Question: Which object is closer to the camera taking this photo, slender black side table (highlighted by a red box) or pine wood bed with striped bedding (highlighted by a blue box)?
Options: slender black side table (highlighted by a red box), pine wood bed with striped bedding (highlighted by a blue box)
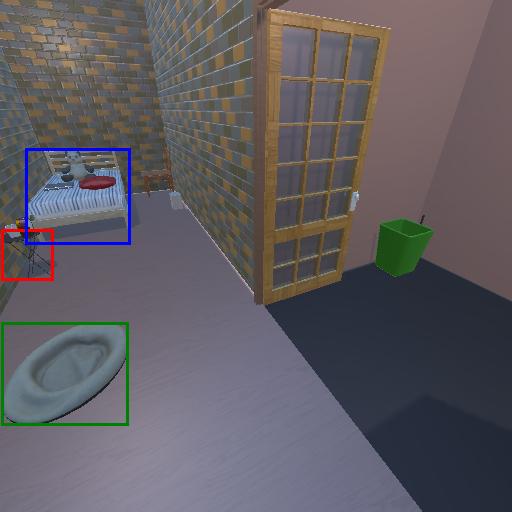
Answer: slender black side table (highlighted by a red box)